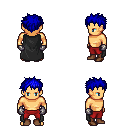
a pixel art fantasy rpg character, male body template, human, tanned skin, black cape, red pants, blue bedhead hairstyle, metal gloves, brown shoes, four views (front, back, left, right), 2x2 character sprite sheet, small pixel art, hard edges, no anti-aliasing